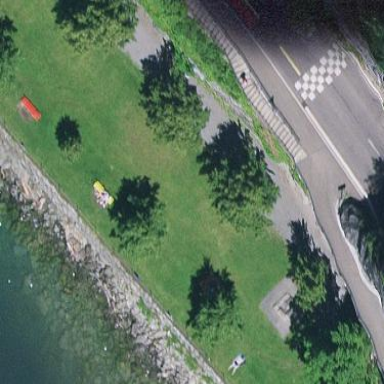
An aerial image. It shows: Public bath located within park.